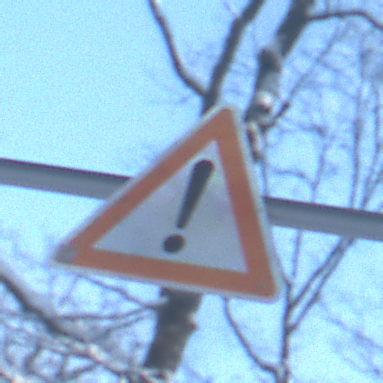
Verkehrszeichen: Gefahrenstelle
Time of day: MorningAfternoon
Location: Outdoor (Nature)
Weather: Clear
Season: Winter
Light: Natural